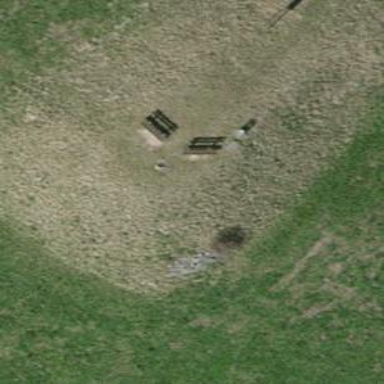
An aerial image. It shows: Bench for seating.